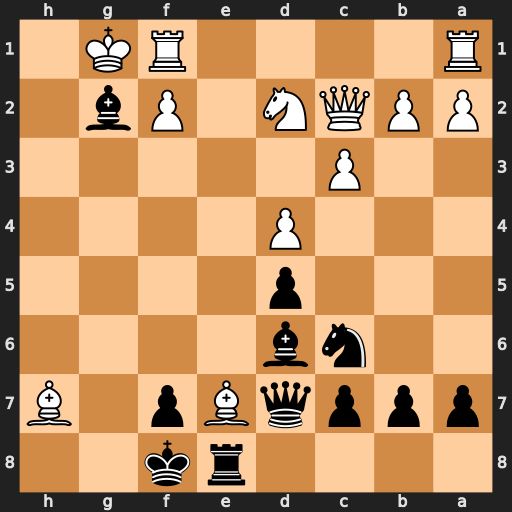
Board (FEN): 4rk2/pppqBp1B/2nb4/3p4/3P4/2P5/PPQN1Pb1/R4RK1
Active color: b
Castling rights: -
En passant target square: -
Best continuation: Nxe7 Bf5 Nxf5